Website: home-depot
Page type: billing-address
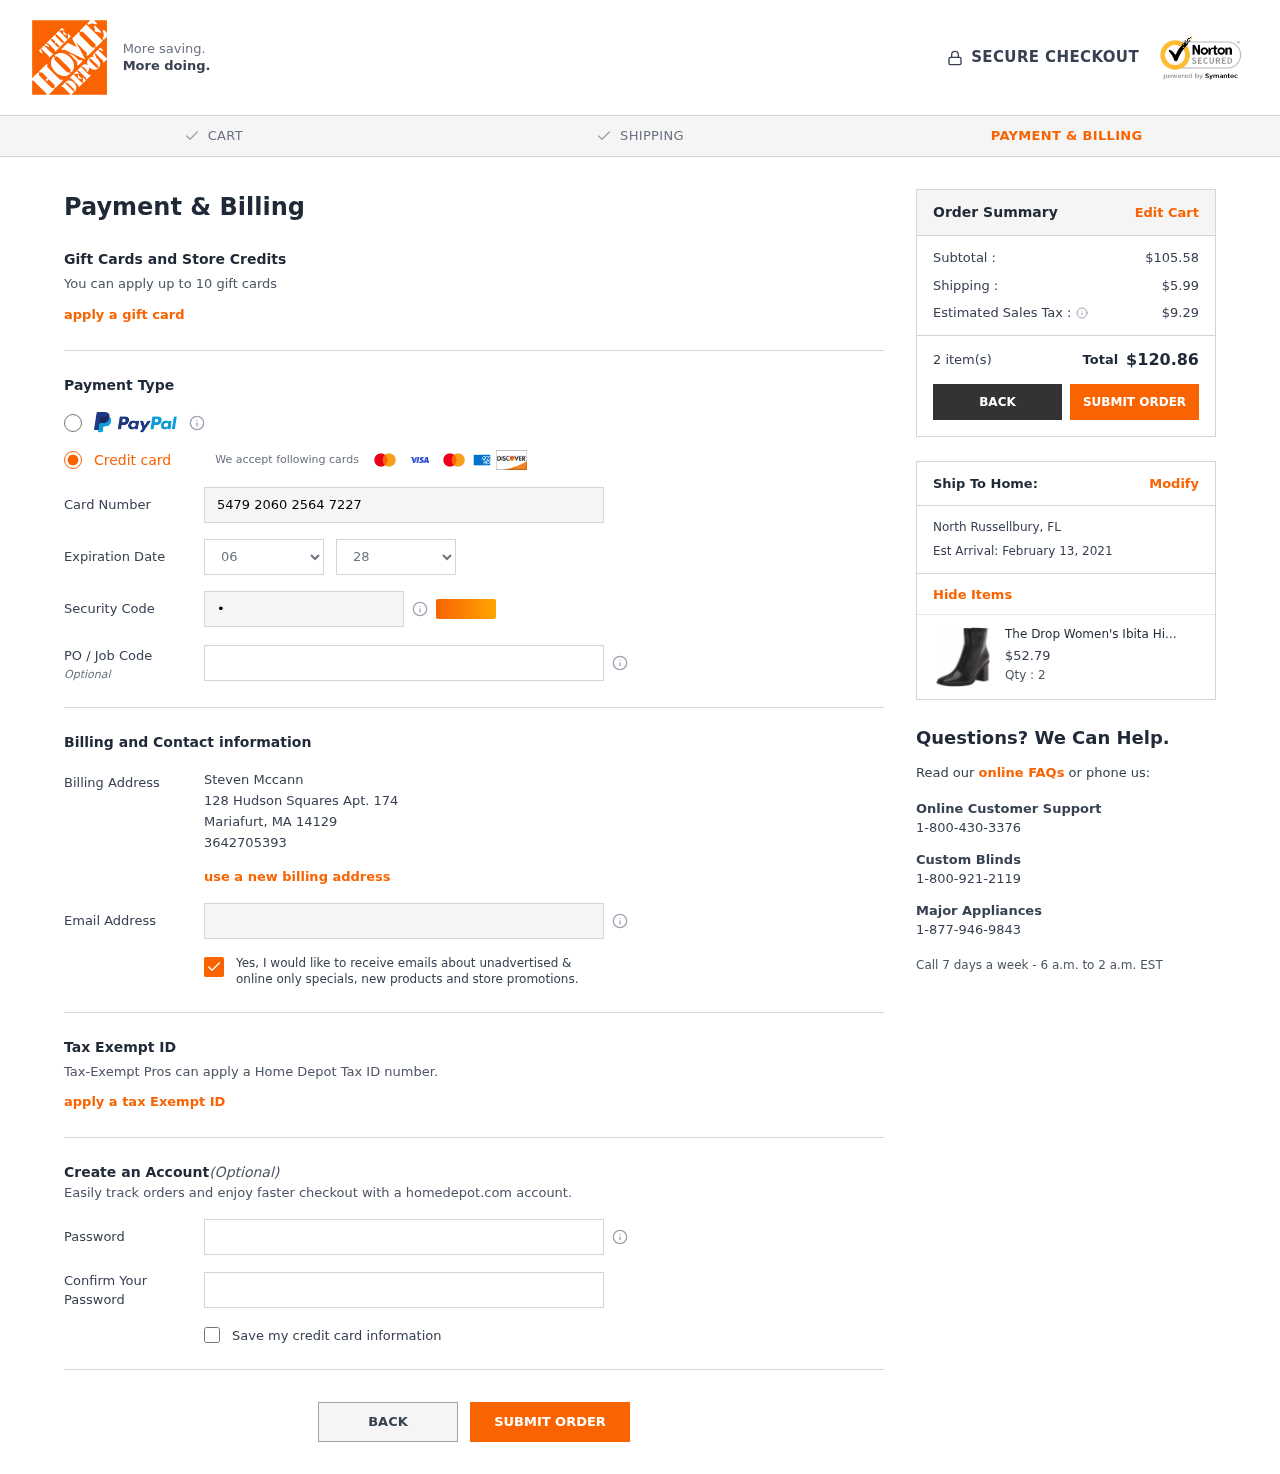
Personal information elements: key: PII_CARD_CVV
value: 155
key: PII_CARD_EXPIRY_MONTH
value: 06
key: PII_CARD_EXPIRY_YEAR
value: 28
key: PII_CARD_NUMBER
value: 5479 2060 2564 7227
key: PII_CITY
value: Mariafurt
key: PII_CITY2
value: North Russellbury
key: PII_EMAIL
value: steven.mccann@hotmail.com
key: PII_FULLNAME
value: Steven Mccann
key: PII_PHONE
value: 3642705393
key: PII_POSTCODE
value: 14129
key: PII_STATE_ABBR
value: MA
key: PII_STATE_ABBR2
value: FL
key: PII_STREET
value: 128 Hudson Squares Apt. 174
Product elements: key: PRODUCT1_NAME
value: The Drop Women's Ibita High Heel Side Zip Ankle Boot, Black, 8 B US
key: PRODUCT1_PRICE
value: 52.79
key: PRODUCT1_QUANTITY
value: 2
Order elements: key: ORDER_SUBTOTAL
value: $105.58
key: ORDER_SHIPPING_COST
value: $5.99
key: ORDER_TAX
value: $9.29
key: ORDER_NUM_ITEMS
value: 2 item(s)
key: ORDER_TOTAL
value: $120.86
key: ORDER_DELIVERY_DATE
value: Est Arrival: February 13, 2021